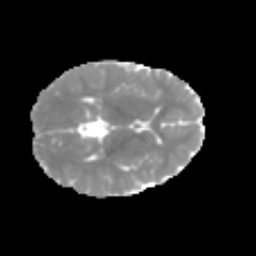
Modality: MD
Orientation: axial
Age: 6
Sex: male
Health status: healthy